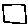
Label: square